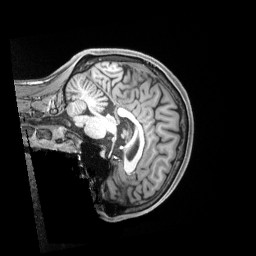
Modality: T1w
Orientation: sagittal
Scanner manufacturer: siemens
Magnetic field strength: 3 T
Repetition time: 2.5 s
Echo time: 0.00218 s